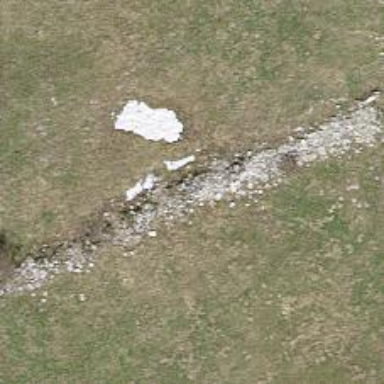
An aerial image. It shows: Wall barrier.